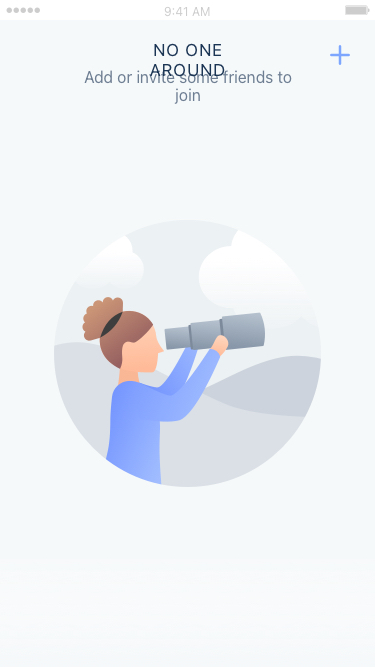
Text in this UI design:
Add or invite some friends to join
NO ONE AROUND